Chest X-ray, PA view. Patient: 57 years old, sex M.
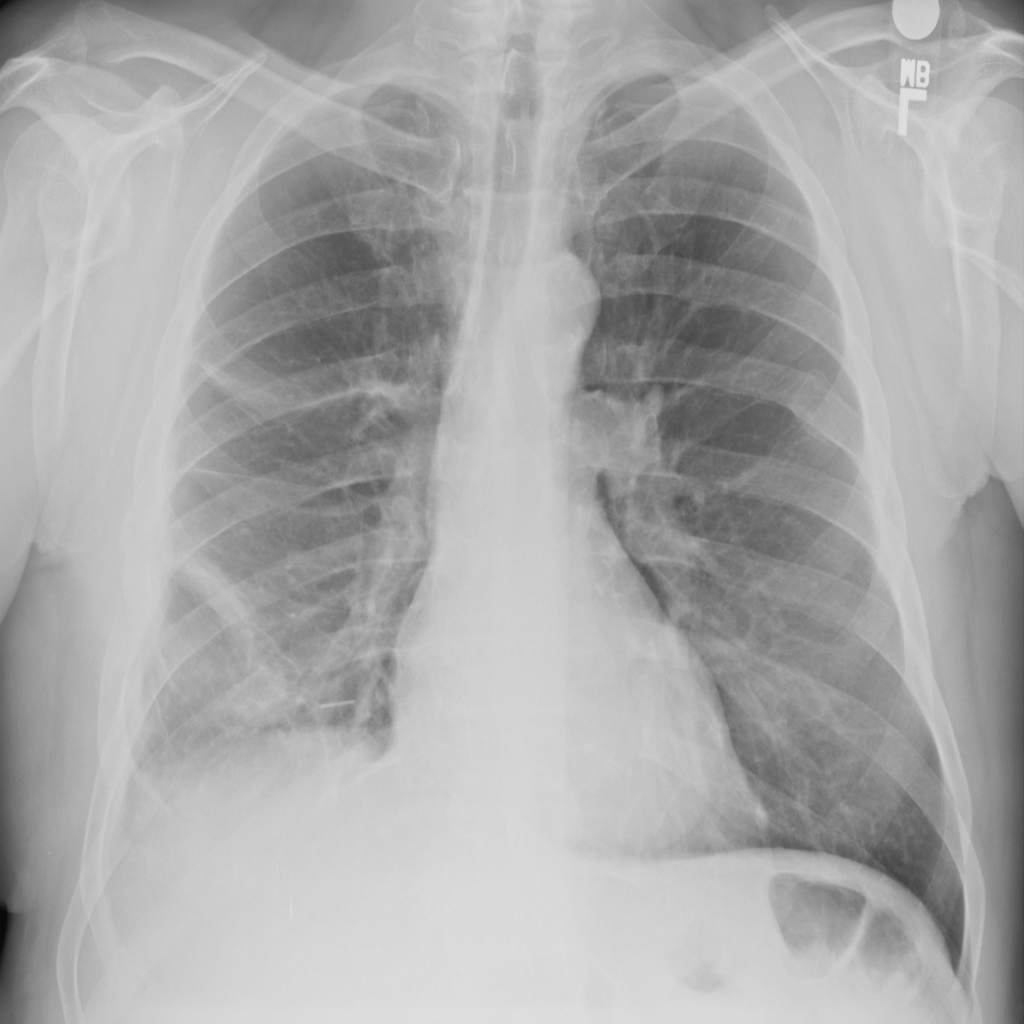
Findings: No Finding